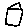
Label: house